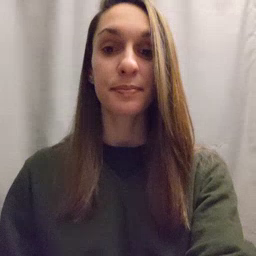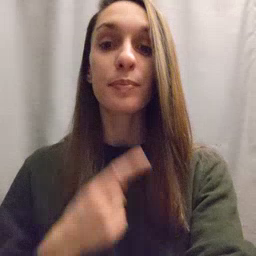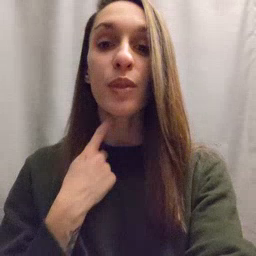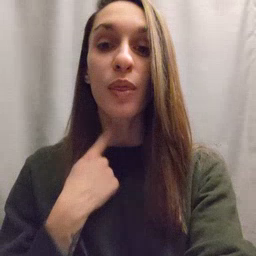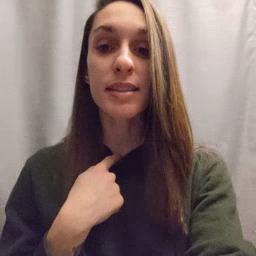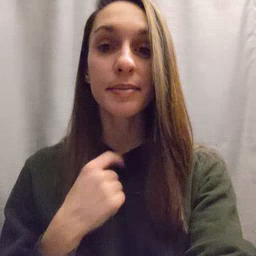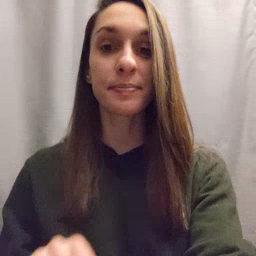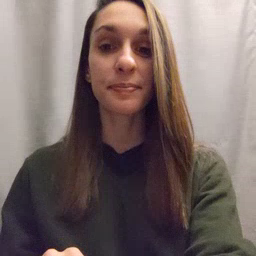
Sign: thirsty